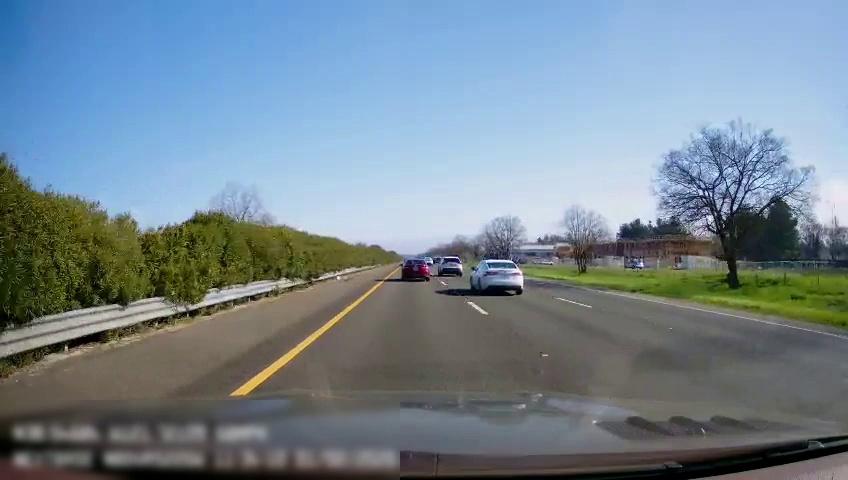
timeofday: Day
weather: Sunny
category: Drivable Space
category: Vehicles | Car
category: Vehicles | Car
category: Vehicles | Car
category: Vehicles | Car
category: Lanes | Current Lane
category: Lanes | Current Lane
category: Lanes | Alternate Lane
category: Lanes | Alternate Lane